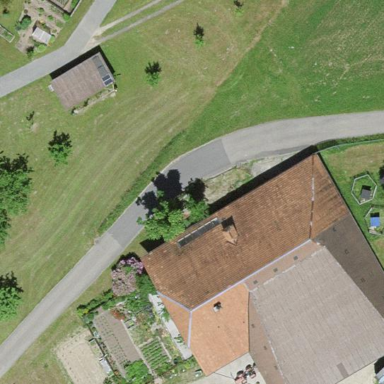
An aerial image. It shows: Farm building.